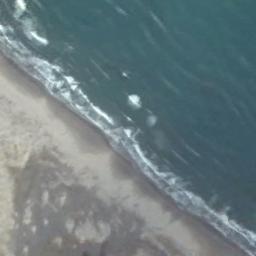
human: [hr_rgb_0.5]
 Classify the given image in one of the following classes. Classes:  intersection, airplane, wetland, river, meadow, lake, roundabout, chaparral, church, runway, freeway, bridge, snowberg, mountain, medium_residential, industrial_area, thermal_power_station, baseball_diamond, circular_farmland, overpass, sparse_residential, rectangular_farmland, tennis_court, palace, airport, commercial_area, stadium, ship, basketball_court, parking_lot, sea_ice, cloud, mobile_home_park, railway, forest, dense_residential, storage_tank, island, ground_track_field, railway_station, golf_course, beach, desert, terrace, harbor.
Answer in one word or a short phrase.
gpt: beach